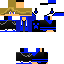
A male human skin with medium skin, wearing blonde long hair dressed in a blue hoodie and blue pants, featuring a closed mouth.